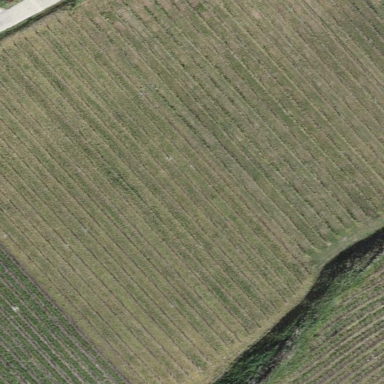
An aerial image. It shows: Vineyard where grapes are grown.